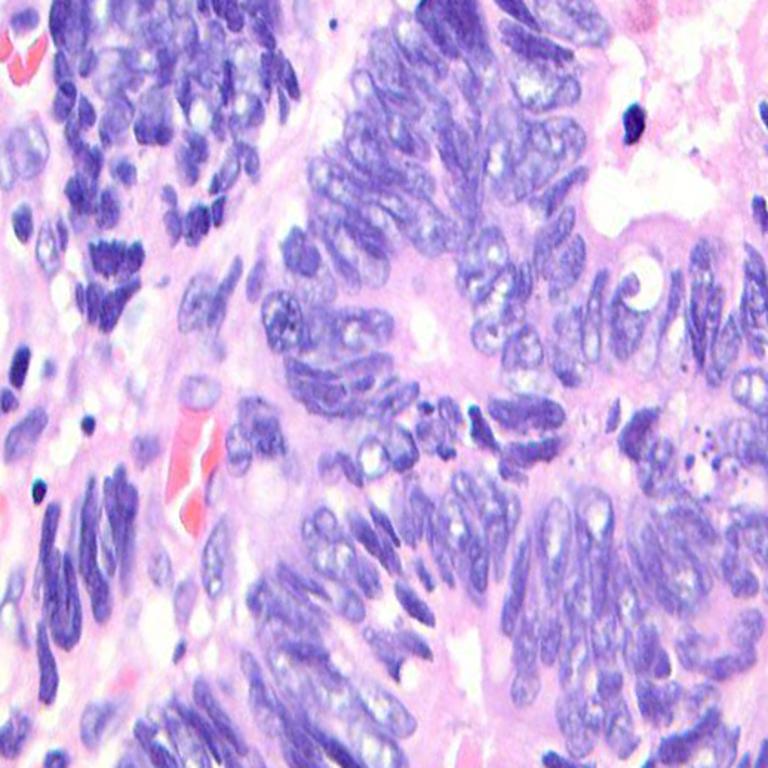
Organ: colon
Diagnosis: adenocarcinomas